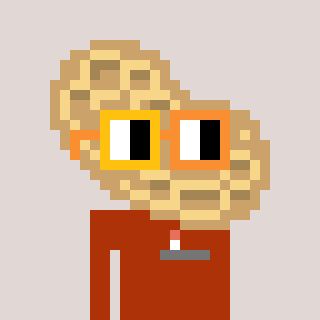
a pixel art character with square yellow and orange glasses, a peanut-shaped head and a hotbrown-colored body on a warm background